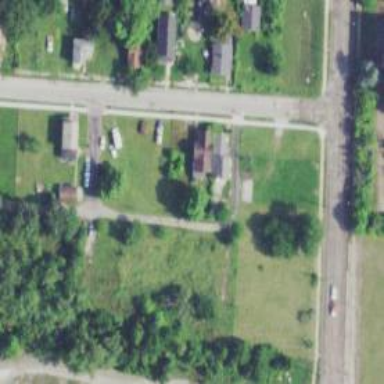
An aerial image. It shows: Alley classified as service road.